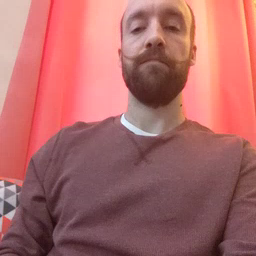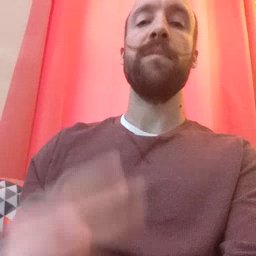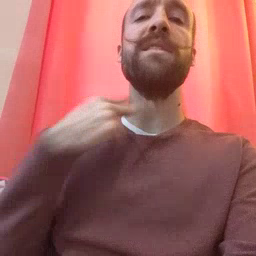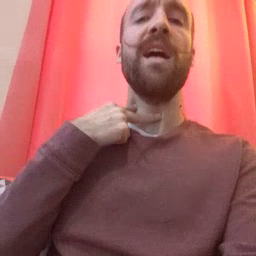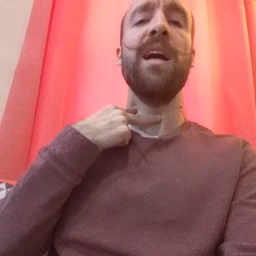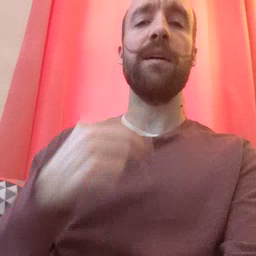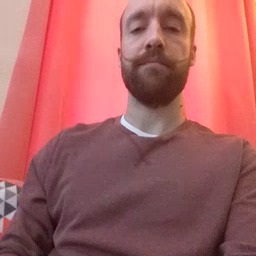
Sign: stuck